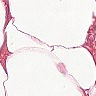
Metastatic tissue present: no